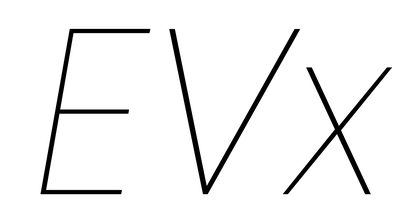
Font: Poppins-ThinItalic